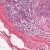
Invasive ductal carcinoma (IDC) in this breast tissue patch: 0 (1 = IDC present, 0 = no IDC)